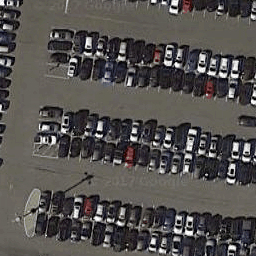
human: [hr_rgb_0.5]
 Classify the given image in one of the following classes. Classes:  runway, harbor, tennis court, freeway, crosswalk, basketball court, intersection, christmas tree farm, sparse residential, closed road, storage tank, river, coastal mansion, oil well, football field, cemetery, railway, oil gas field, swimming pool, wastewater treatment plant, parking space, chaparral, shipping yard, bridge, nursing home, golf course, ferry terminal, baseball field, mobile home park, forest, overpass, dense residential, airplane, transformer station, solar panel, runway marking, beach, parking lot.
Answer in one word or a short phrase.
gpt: parking lot